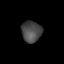
Tissue: lung
Cell type: Endothelial cells
Senescence score: 0.5797
Nuclear area (px): 420
Mean DAPI intensity: 72.41